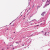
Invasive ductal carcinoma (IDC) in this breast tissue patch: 0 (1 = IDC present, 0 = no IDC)